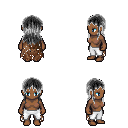
a pixel art fantasy rpg character, female body template, human, dark skin, brown tattered cape, white pants, gray unkempt hairstyle, four views (front, back, left, right), 2x2 character sprite sheet, small pixel art, hard edges, no anti-aliasing